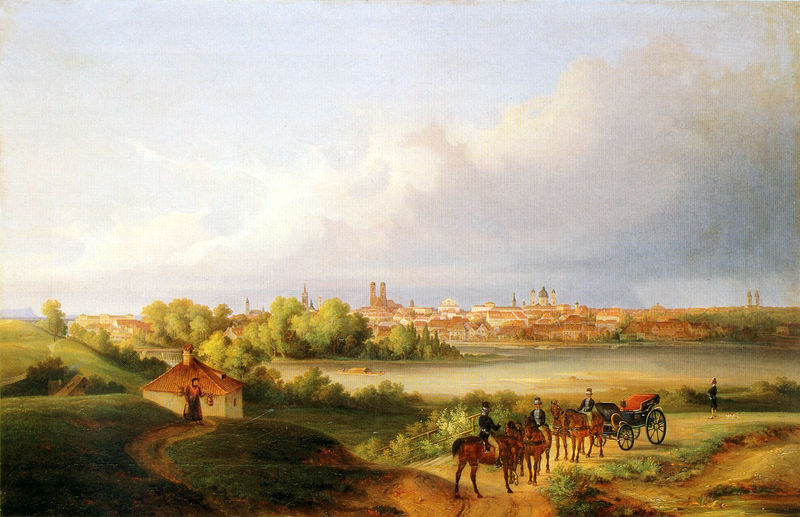
Titel: Blick auf München
Künstler: Eugen Adam
Standort: München
Institution: Neumeister Kunstauktionshaus KG
Schlagwörter: baum, blau, himmel, mann, schatten, wasser, weiß, wolken, bäume, fluss, grün, kirchturm, landschaft, menschen, ocker, see, stadt, ufer, braun, frau, grau, hintergrund, licht, männer, strasse, blick, dach, gras, haus, rot, tiere, weg, wiese, wolke, malerei, zylinder, architektur, stehen, tragen, felder, ferne, horizont, häuser, hügel, natur, busch, büsche, kirche, pfad, sonne, wege, wiesen, insel, land, figur, realismus, personen, person, wald, boot, kamin, pferd, pferde, reiter, räder, schornstein, reiten, schiff, sommer, ruhe, ansicht, laufen, dorf, dächer, hellgrün, ausflug, kutsche, silhouette, speichen, figuren, rad, wagen, soldaten, geländer, stimmung, skyline, kirchen, kirchtürme, panorama, stadtansicht, bayern, türme, münchen, dom, linie, bewölkung, idyll, besuch, floss, isar, stadtmauer, fernsicht, frauenkirche, goldener schnitt, theatinerkirche, reisen, personal, stadtsilouette, flos, münschen, romentik, orf, dienstpersonal, theatiener kirche